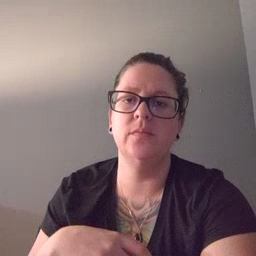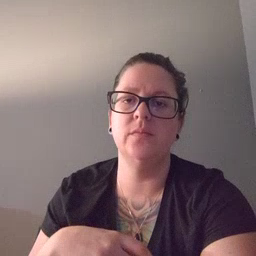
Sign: vacuum